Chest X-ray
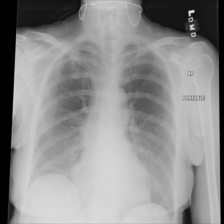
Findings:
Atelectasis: negative
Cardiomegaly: negative
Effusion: negative
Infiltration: negative
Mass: negative
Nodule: negative
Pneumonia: negative
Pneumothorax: negative
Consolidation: negative
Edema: negative
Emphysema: negative
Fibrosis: negative
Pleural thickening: negative
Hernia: negative